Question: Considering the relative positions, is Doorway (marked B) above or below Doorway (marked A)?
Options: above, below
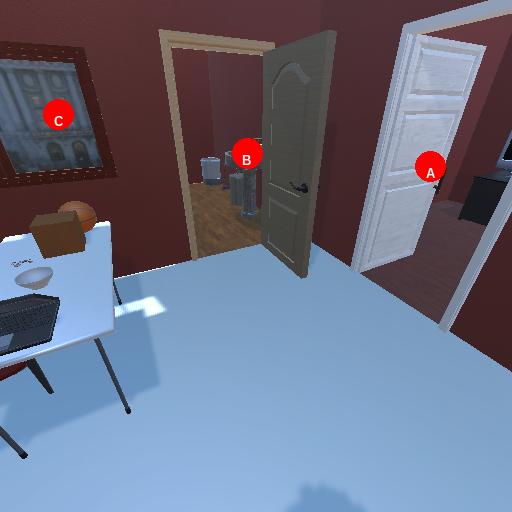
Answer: above